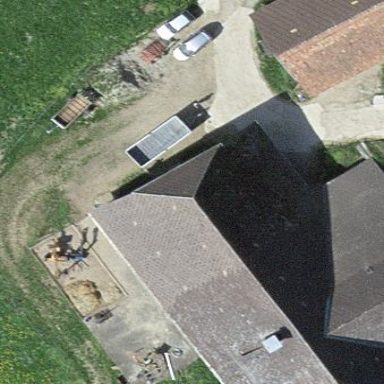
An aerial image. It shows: Farm building.